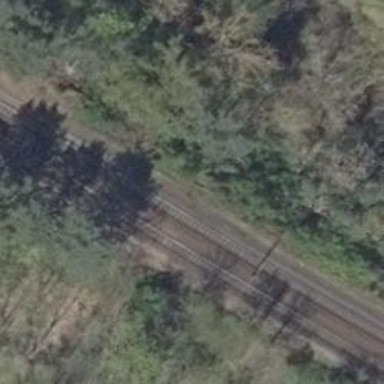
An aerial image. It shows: Railway switch.